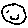
Label: smiley face